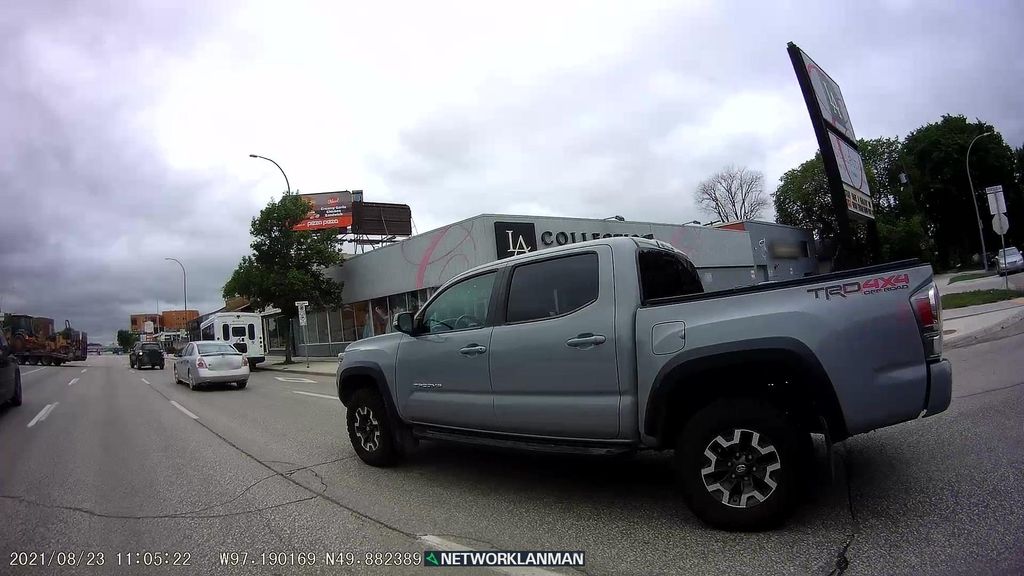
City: winnipeg